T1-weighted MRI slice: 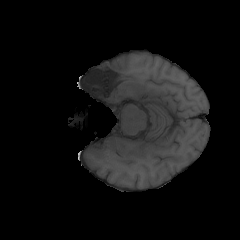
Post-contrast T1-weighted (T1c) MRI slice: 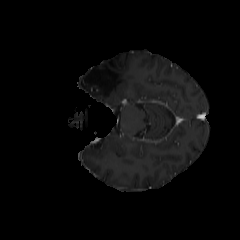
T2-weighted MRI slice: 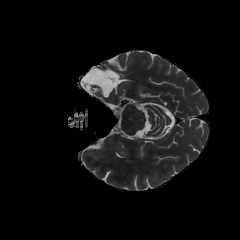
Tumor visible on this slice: no